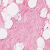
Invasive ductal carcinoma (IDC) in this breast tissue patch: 0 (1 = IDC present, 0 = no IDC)